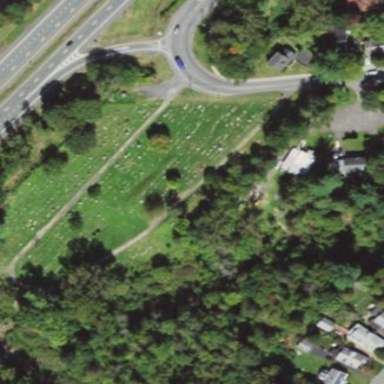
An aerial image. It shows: Cemetery.